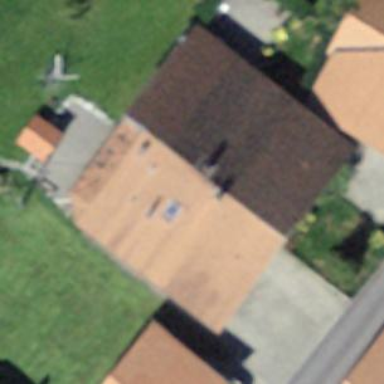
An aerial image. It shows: Residential building.